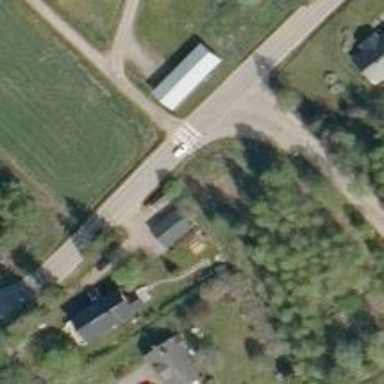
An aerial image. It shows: Marked crossing on the road.